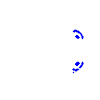
Particle: electron